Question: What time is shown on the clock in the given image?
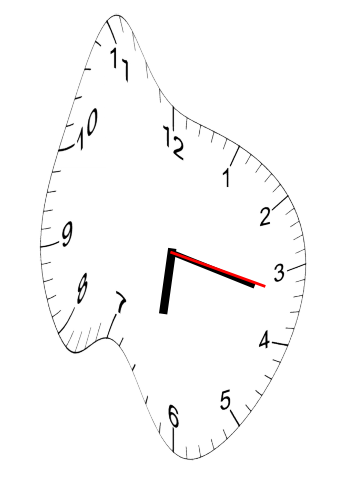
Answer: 06:17:17